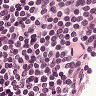
Metastatic tissue present: no